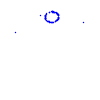
Particle: proton